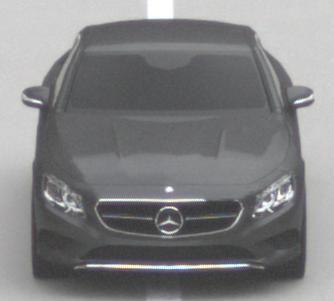
Make: Mercedes-Benz
Model: S 400 Coupé
Detailed model: S-Class (217) Coupé
Model produced from: 2015/10
Model produced until: 2017/09
Doors: 2
Color: gray
Road condition: dry road
Daytime: morning or afternoon
Contrast: low contrast